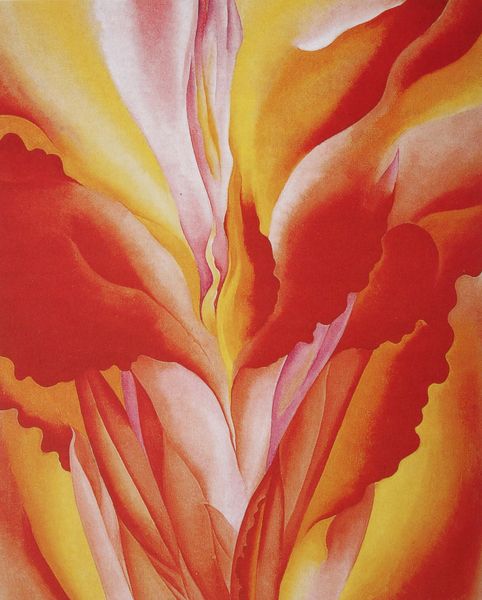
Titel: Red Canna
Künstler: Georgia O'Keeffe
Standort: Tuscon (Arizona)
Institution: University of Arizona Museum of Art
Schlagwörter: blätter, feuer, schatten, weiß, gelb, ocker, bewegung, blume, blumen, licht, orange, blüte, blüten, rot, ornament, kelch, pflanze, rosa, welle, wellen, abstrakt, modern, formen, linien, detail, floral, vagina, blütenblätter, flamme, flammen, linie, plastisch, lilie, nelke, schwertlilie, durchsichtig, züngeln, ränder, gewellt, lasierend, orchidee, teile, konturiert, illusionistisch, ragend, keeffe, schamlippen, o'eeffe, airbrush, o´keeffe, georgia o'eeffe, feuerblume, klitoris, mittelaufbau, orange gelb, sommerstimmung